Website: macys
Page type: payment
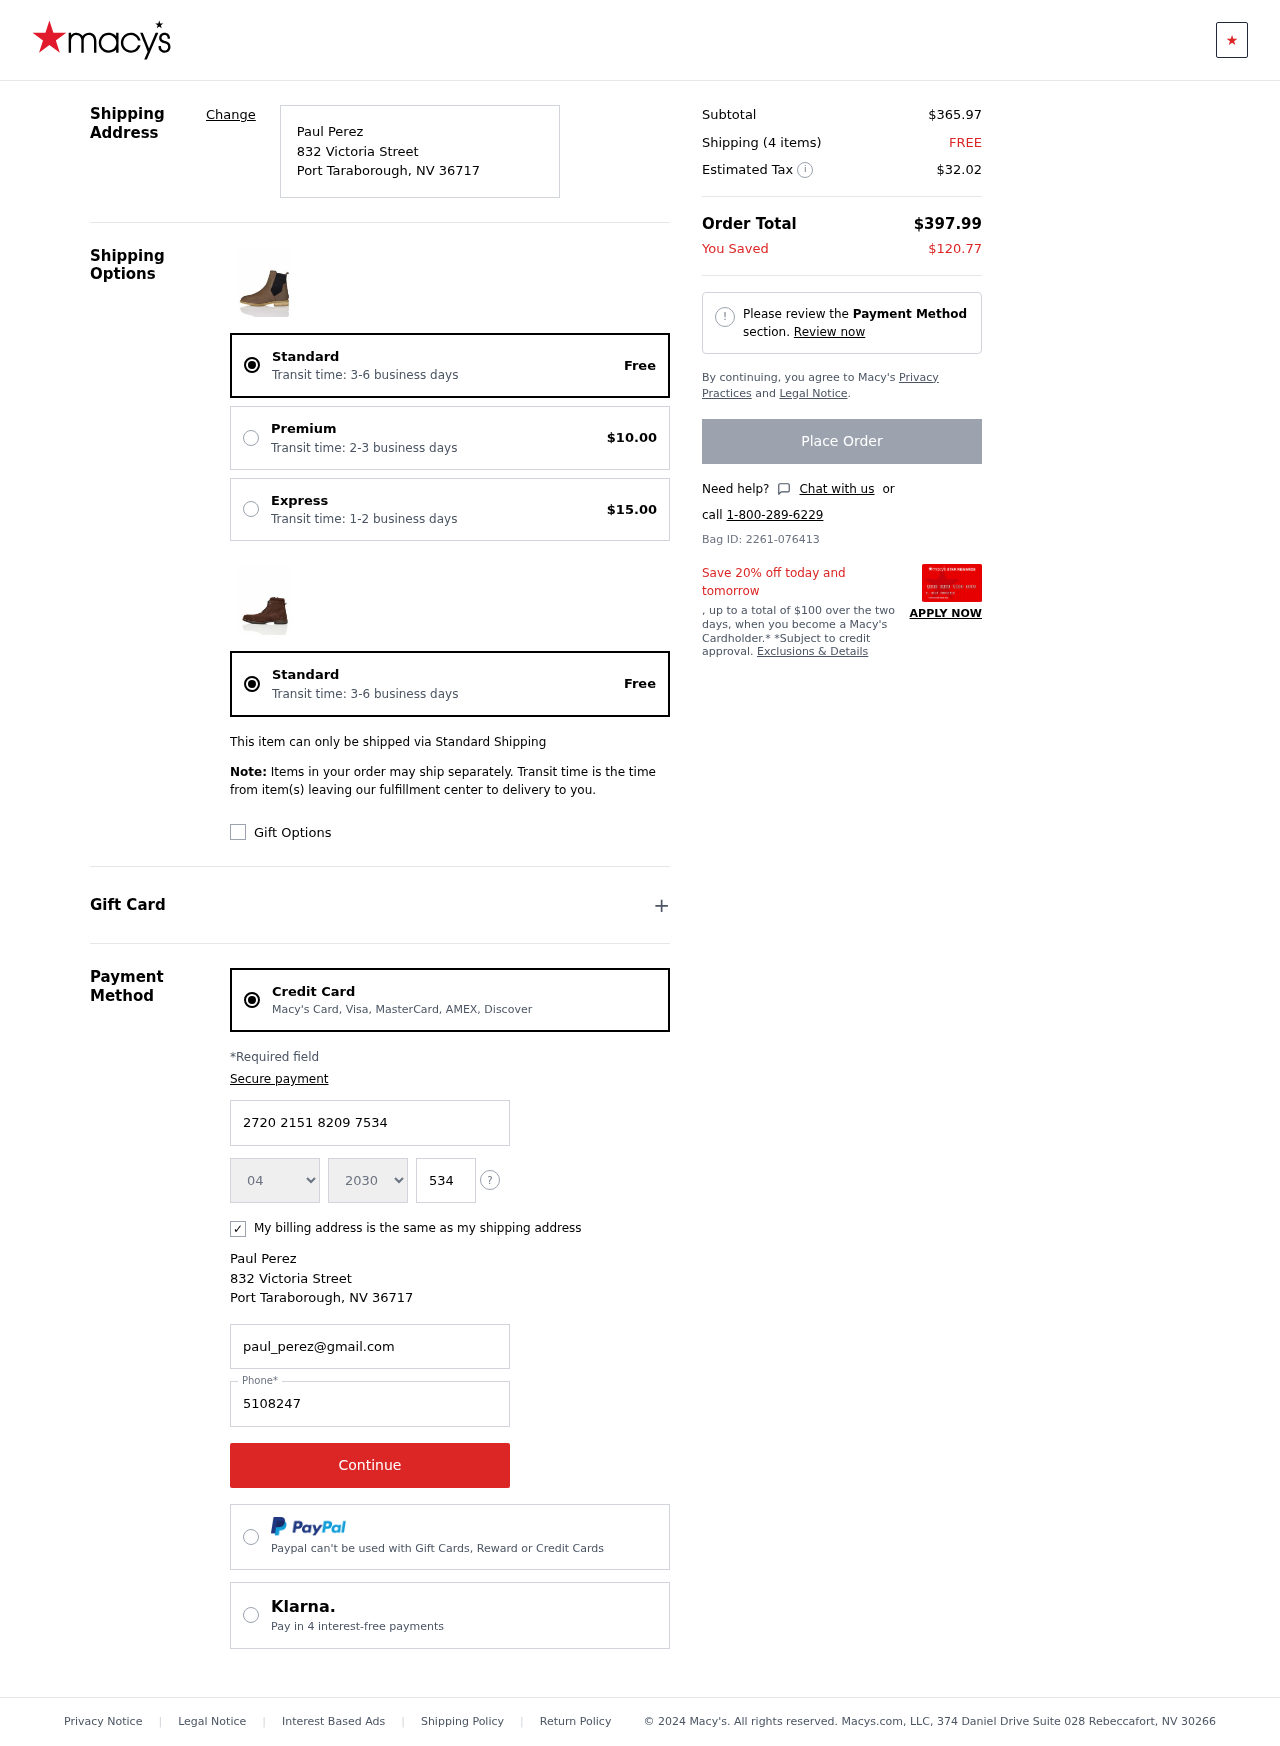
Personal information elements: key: PII_CARD_CVV
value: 534
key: PII_CARD_EXPIRY_MONTH
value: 04
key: PII_CARD_EXPIRY_YEAR
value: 30
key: PII_CARD_NUMBER
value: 2720 2151 8209 7534
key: PII_CITY
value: Port Taraborough
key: PII_EMAIL
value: paul_perez@gmail.com
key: PII_FULLNAME
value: Paul Perez
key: PII_PHONE
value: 5108247083
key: PII_POSTCODE
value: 36717
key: PII_STATE_ABBR
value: NV
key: PII_STREET
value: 832 Victoria Street
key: PII_FULLNAME2
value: Paul Perez
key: PII_STREET2
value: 832 Victoria Street
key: PII_CITY2
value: Port Taraborough
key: PII_STATE_ABBR2
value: NV
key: PII_POSTCODE2
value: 36717
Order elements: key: ORDER_DELIVERY_DATE
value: Transit time: 3-6 business days
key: ORDER_SHIPPING_STANDARD
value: Free
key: ORDER_SHIPPING_PREMIUM
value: $10.00
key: ORDER_SHIPPING_EXPRESS
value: $15.00
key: ORDER_DELIVERY_DATE2
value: Transit time: 3-6 business days
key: ORDER_SHIPPING_STANDARD2
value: Free
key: ORDER_SUBTOTAL
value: $365.97
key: ORDER_NUM_ITEMS
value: Shipping (4 items)
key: ORDER_SHIPPING_COST
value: FREE
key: ORDER_TAX
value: $32.02
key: ORDER_TOTAL
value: $397.99
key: ORDER_SAVINGS
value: $120.77
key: ORDER_ID
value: Bag ID: 2261-076413